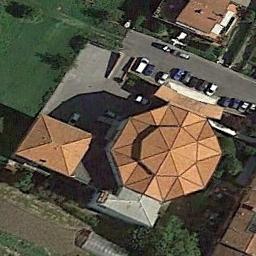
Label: church